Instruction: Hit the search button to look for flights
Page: home
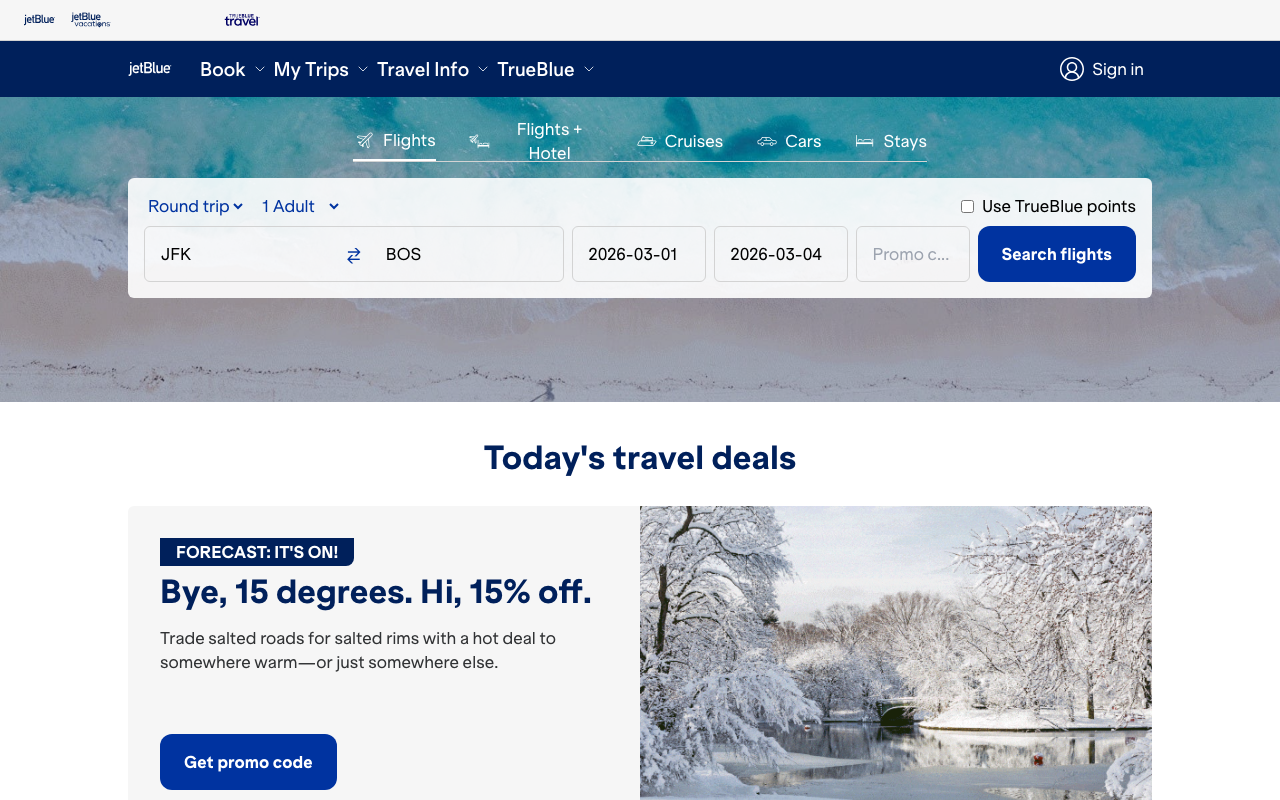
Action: click